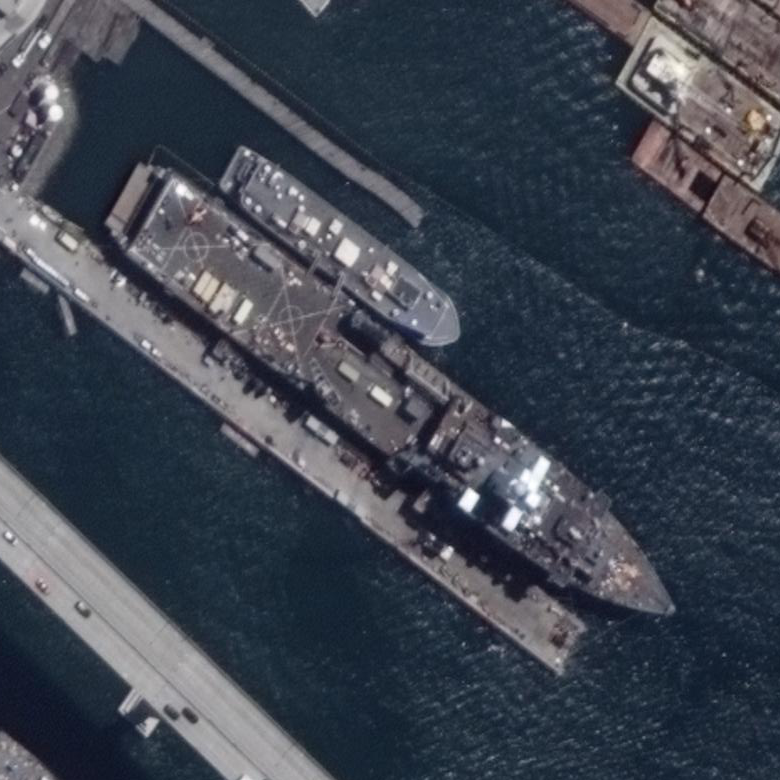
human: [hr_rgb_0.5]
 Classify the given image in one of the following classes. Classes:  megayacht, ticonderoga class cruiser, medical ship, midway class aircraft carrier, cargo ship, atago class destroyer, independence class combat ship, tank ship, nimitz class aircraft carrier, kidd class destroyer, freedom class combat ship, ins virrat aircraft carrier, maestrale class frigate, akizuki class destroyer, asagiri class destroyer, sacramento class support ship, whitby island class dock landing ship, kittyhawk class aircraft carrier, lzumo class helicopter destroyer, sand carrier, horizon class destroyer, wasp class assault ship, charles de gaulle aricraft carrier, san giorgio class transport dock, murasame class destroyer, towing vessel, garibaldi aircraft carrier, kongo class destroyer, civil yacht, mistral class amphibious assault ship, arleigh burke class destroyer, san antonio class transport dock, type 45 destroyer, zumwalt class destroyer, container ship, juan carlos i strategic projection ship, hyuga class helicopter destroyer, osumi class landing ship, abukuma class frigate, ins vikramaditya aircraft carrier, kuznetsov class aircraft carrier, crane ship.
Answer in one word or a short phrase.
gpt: Whitby Island class dock landing ship